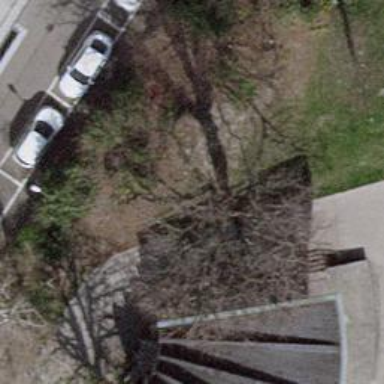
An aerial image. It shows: Urban area featuring tree as natural element.